Question: I just notice that if I set "tr" element color to red, then "td" border color is also set to red. Is it a browser's bug?
<URL>
'''
<table>
<tbody>
<tr style="color: red;">
<td >A</td>
<td>B</td>
</tr>
<tr class="spaceUnder">
<td>C</td>
<td>D</td>
</tr>
<tr>
<td>E</td>
<td>F</td>
</tr>
</tbody>
</table>
'''

Thanks.
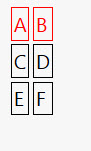
Answer: It is not a bug. You have set the color for the 'tr' to 'red', the 'td' inherits 'color' from its parent and is therefore also 'red'. Lastly, you have set the 'border-style' and 'border-width' of the 'td', but you did not set the 'border-color'. 'border-color' <URL>, which is the text color of the element: in this case 'red'.
Through a series of inheritance and default values, it is working as intended.